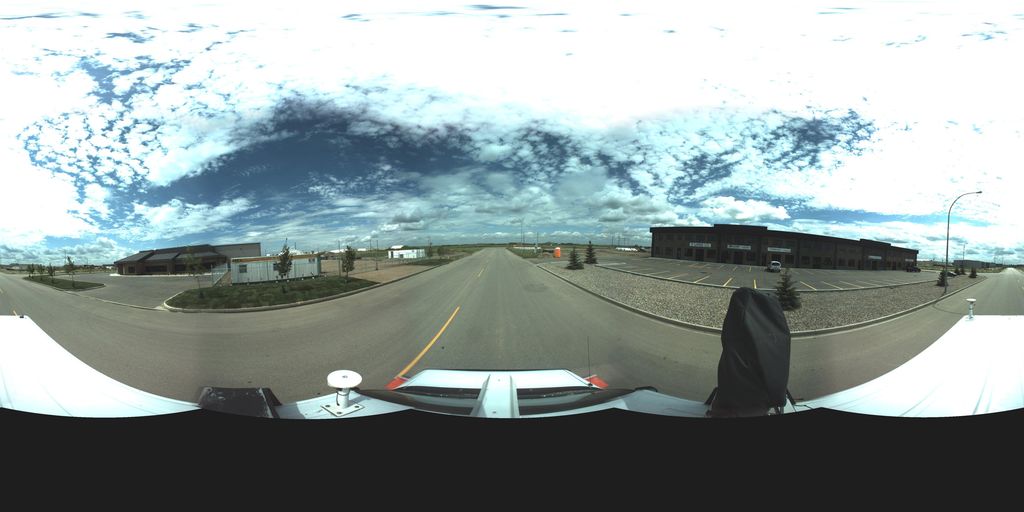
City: saskatoon